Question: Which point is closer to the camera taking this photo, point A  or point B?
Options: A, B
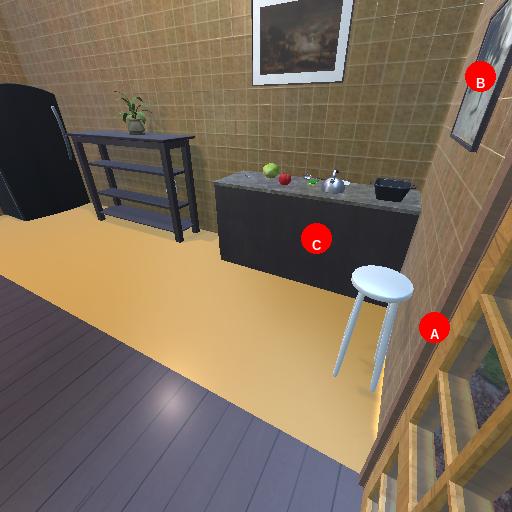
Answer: A